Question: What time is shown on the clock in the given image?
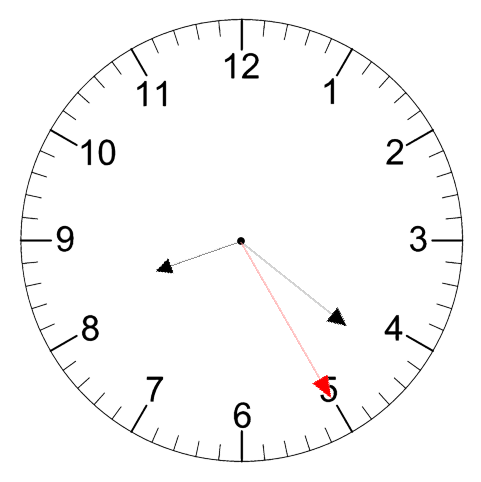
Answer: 08:21:25